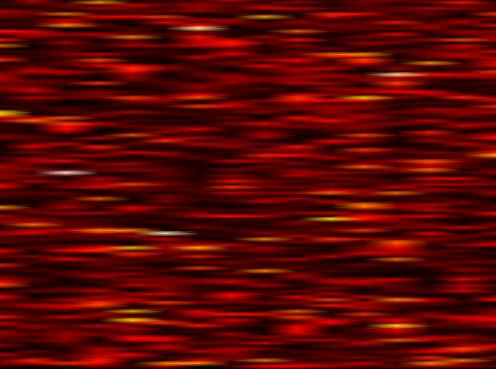
Label: FOFDM